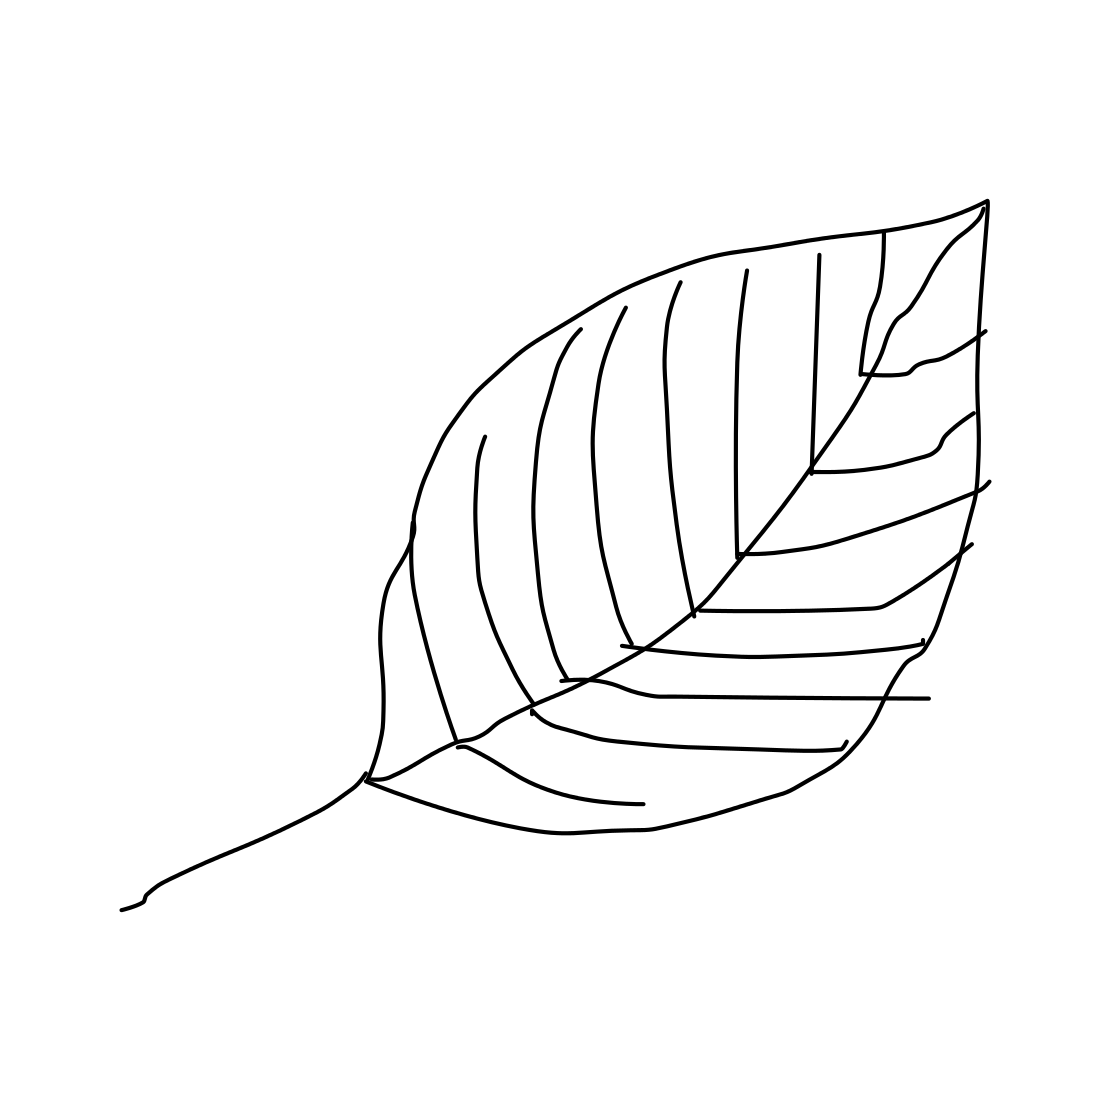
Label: leaf